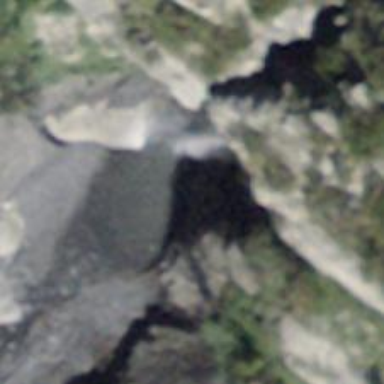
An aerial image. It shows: Beautiful waterfall.